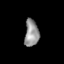
Tissue: lung
Cell type: Epithelial cells
Senescence score: 0.2175
Nuclear area (px): 372
Mean DAPI intensity: 148.758